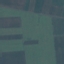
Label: AnnualCrop